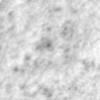
Label: no_change